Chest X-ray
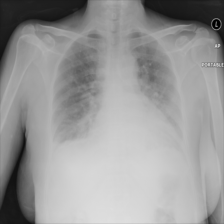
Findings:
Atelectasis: positive
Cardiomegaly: negative
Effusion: negative
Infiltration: negative
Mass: negative
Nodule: negative
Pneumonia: negative
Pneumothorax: negative
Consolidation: negative
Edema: negative
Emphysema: negative
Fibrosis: negative
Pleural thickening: negative
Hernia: negative